Group 1:
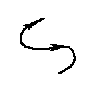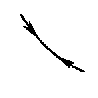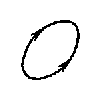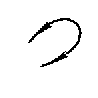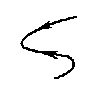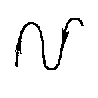
Group 2:
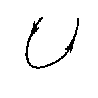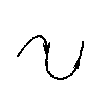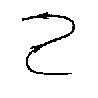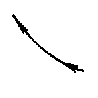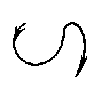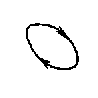
Rule separating the two groups: Arrows pointing in different directions vs. arrows pointing in the same direction.
Concepts: arrow, imagined_entity, imagined_point, pointing_to, tracing_line_or_curve, tracing_lines_or_curves_meet
Author: Mikhail M. Bongard
Reference: M. M. Bongard, Pattern Recognition, Spartan Books, 1970, p. 231.